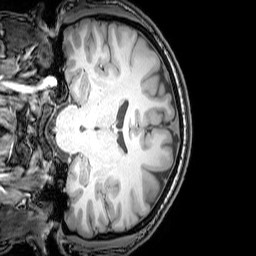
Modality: T1w
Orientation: coronal
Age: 21
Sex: male
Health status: healthy
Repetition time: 0.081 s
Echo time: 0.037 s